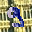
Label: 9